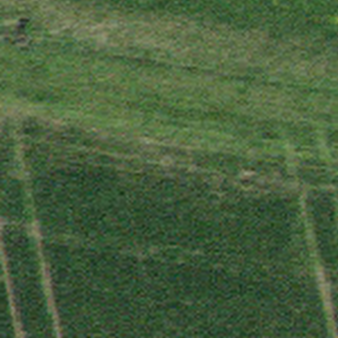
Label: other